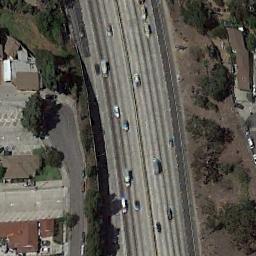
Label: freeway